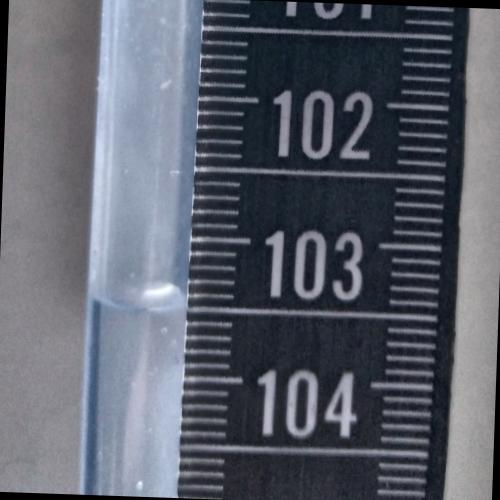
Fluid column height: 103.5 cm